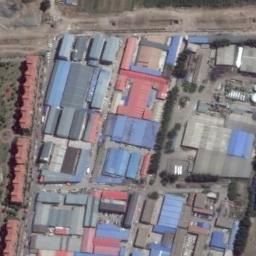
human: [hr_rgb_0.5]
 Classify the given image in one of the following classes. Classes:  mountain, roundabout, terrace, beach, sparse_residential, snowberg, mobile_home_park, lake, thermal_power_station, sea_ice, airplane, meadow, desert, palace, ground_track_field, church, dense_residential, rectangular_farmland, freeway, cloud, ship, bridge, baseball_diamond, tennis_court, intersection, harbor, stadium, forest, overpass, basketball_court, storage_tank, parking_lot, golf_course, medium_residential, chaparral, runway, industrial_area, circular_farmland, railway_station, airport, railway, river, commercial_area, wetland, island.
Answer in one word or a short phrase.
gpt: industrial_area